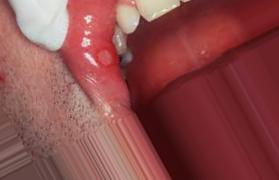
Condition: Mouth Ulcer